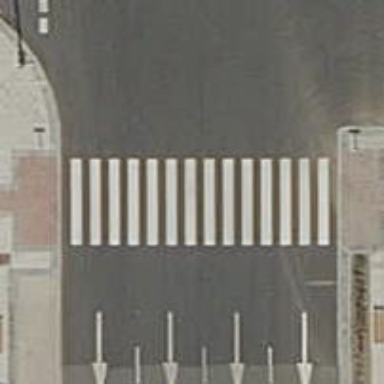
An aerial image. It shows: Uncontrolled zebra crossing on the road.